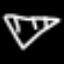
Label: diamond